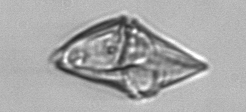
Label: Gyrodinium